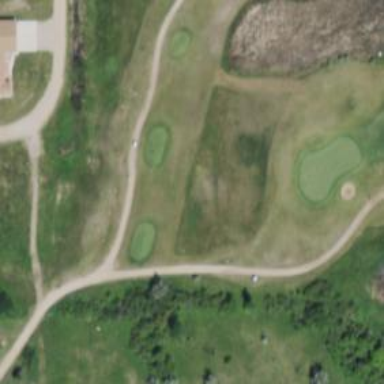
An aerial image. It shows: Footway that serves as golf path.